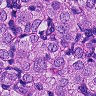
Metastatic tissue present: yes